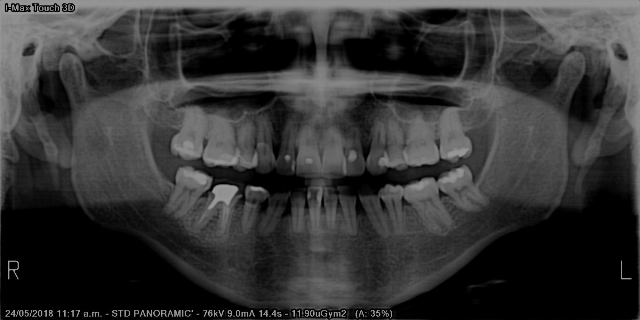
adult